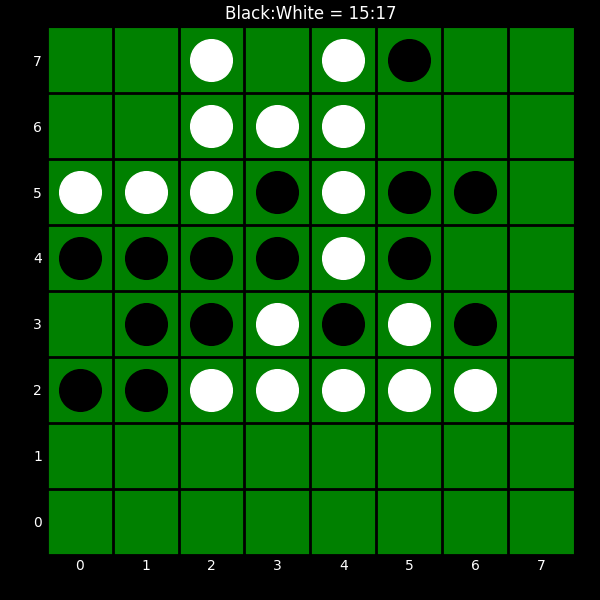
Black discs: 15
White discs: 17